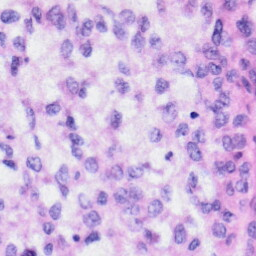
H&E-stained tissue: Liver